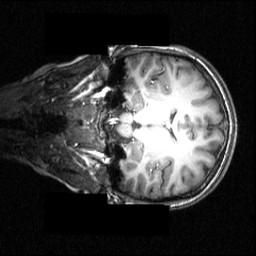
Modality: T1w
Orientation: coronal
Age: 19
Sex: female
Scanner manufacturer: siemens
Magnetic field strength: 3.951 T
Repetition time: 1.5 s
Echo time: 0.00335 s